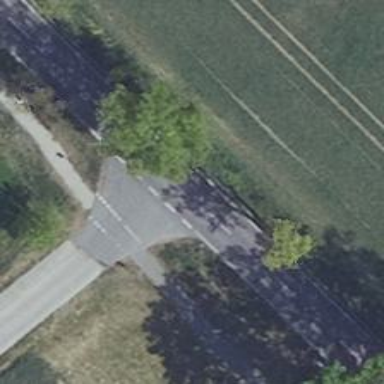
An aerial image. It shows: Asphalt road classified as primary highway.